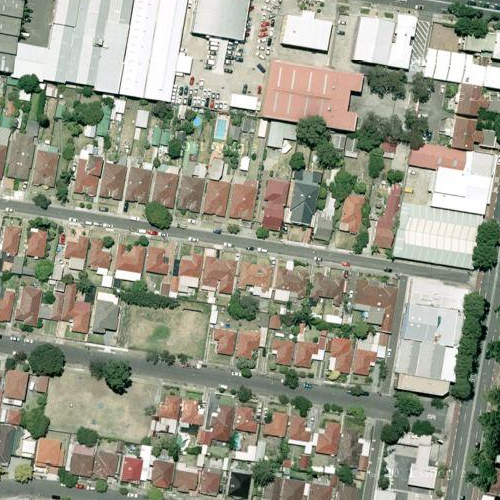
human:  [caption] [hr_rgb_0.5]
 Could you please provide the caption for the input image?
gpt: A residential area with houses arranged neatly and some roads go through this area .

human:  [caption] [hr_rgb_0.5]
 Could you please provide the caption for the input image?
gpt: There are lots of houses densely arranged in the residential area .

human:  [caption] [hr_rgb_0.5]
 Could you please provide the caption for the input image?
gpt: This is a residential area with houses arranged neatly while many plants on the roadside .

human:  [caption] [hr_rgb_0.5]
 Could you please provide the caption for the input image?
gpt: Many houses arranged neatly and divided by some roads .

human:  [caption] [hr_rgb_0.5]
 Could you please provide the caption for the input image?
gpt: A residential area with many houses arranged neatly and divided by some roads .